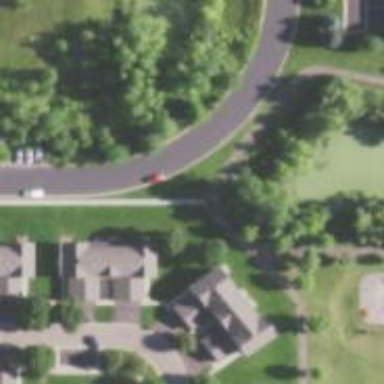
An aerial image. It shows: Asphalt path footway.